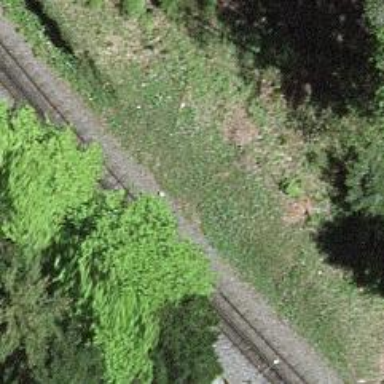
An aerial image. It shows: Single-track railway with electrified contact lines.